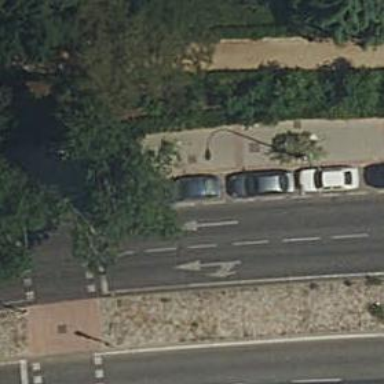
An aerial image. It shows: Zebra crossing with traffic signals. The crossing is marked by traffic lights.